Question: At each time, any colored ball can be exchanged with the white ball. How many such exchanges are needed at least to make all the red balls arranged in front of the green balls (white ball positions are arbitrary)?
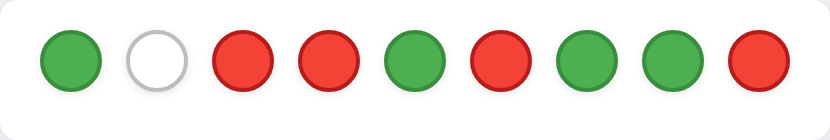
Answer: 3